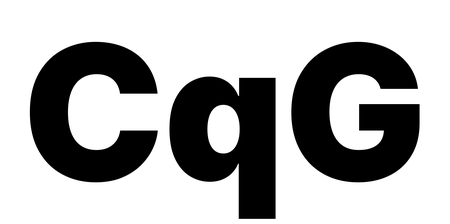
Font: Inter_Black